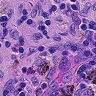
Metastatic tissue present: no